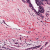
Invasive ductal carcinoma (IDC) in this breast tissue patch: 0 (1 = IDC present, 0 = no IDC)